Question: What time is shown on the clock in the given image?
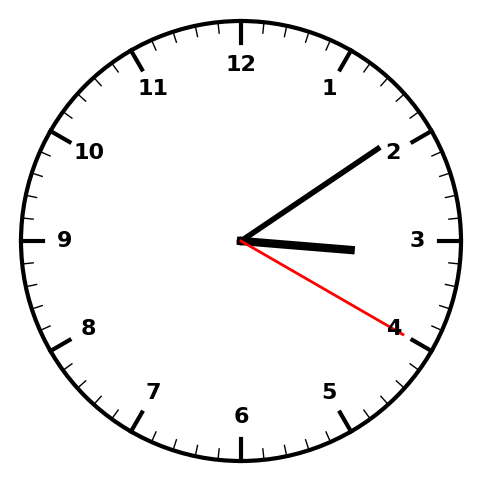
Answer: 03:09:20